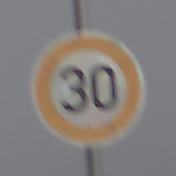
Verkehrszeichen: Geschwindigkeit30
Umgebung: Outdoor, Nature
Tageszeit: MorningAfternoon
Wetter: PartlyCloudy
Licht: Natural
Jahreszeit: NotSpecified
Kontrast: MediumContrast